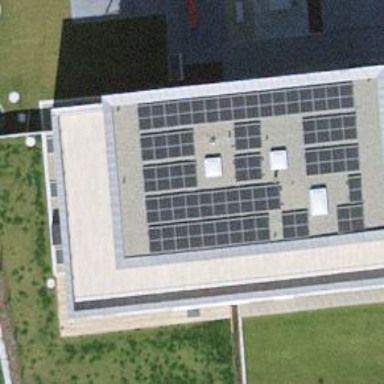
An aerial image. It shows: Solar photovoltaic panel generator.